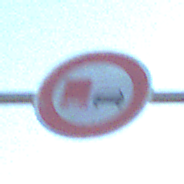
Verkehrszeichen: UeberholverbotKraftfahrzeuge
Umgebung: Outdoor, Nature
Tageszeit: MorningAfternoon
Wetter: Clear
Licht: Natural
Jahreszeit: NotSpecified
Kontrast: HighContrast